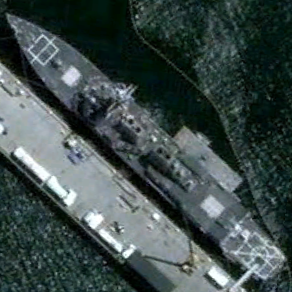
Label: destroyer